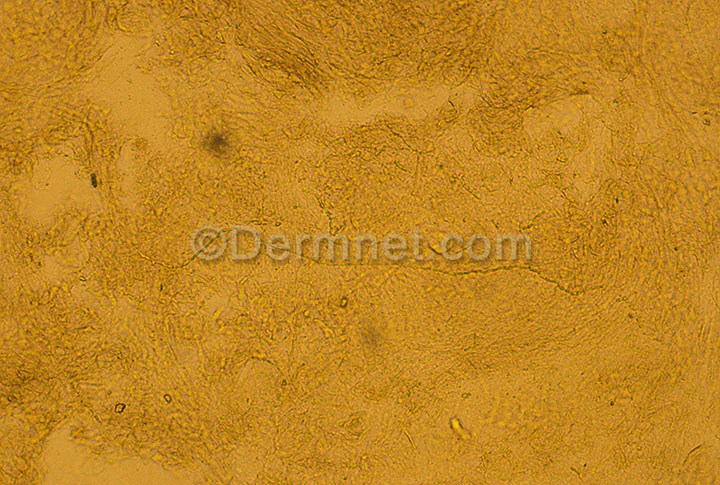
Disease: Tinea Ringworm Candidiasis and other Fungal Infections